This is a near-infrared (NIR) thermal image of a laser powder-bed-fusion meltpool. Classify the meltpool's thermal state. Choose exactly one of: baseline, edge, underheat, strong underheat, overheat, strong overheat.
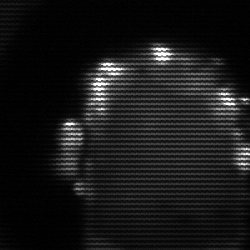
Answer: baseline